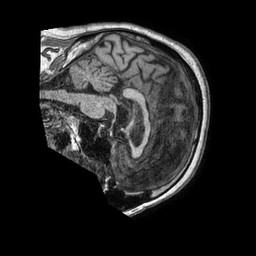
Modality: T1w
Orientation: sagittal
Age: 66
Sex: male
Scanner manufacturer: philips
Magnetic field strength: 1.5 T
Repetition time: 0.007601 s
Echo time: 0.003464 s